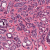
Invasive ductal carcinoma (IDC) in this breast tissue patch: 0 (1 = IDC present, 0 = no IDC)